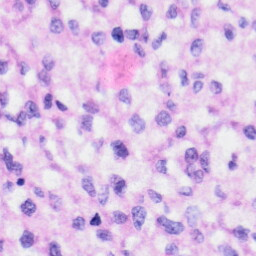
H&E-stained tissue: Liver